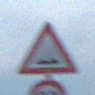
Verkehrszeichen: UnebeneFahrbahn
Zusatzzeichen unten: Geschwindigkeit20
Umgebung: Outdoor, Beach
Tageszeit: SunriseSunset
Wetter: PartlyCloudy
Licht: Natural
Jahreszeit: NotSpecified
Kontrast: LowContrast